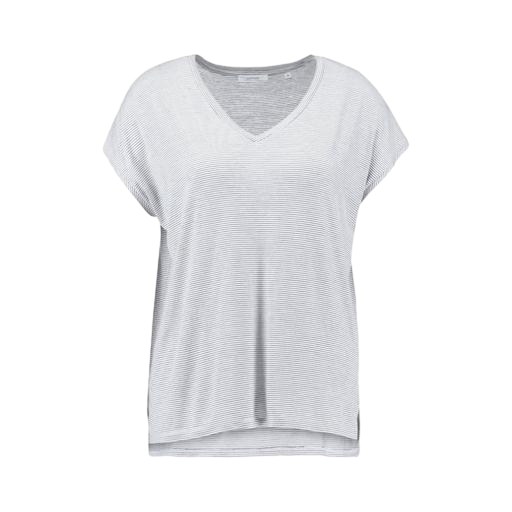
white elevated drycell v-neck t-shirt, slub v-neck tee, short-sleeve top only macy, white background